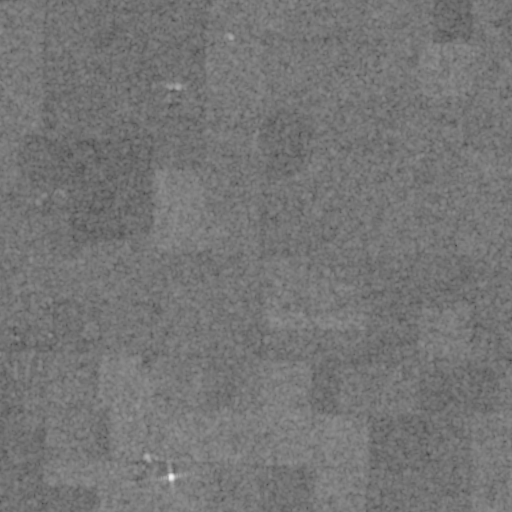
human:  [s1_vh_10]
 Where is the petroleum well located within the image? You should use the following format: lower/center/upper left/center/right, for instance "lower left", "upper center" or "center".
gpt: The petroleum well is located in the upper right of the image.
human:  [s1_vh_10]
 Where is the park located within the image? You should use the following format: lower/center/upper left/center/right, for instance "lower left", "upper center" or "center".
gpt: There is no park in the image.

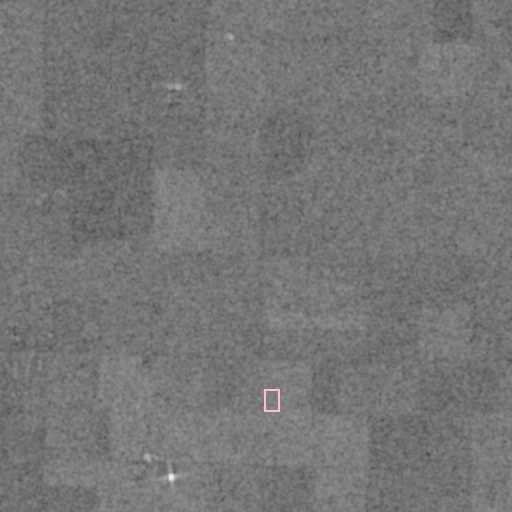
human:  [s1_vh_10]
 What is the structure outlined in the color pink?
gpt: The structure outlined in pink is a building.
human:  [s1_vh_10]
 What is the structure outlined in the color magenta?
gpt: There is no magenta outline.